Breast ultrasound image
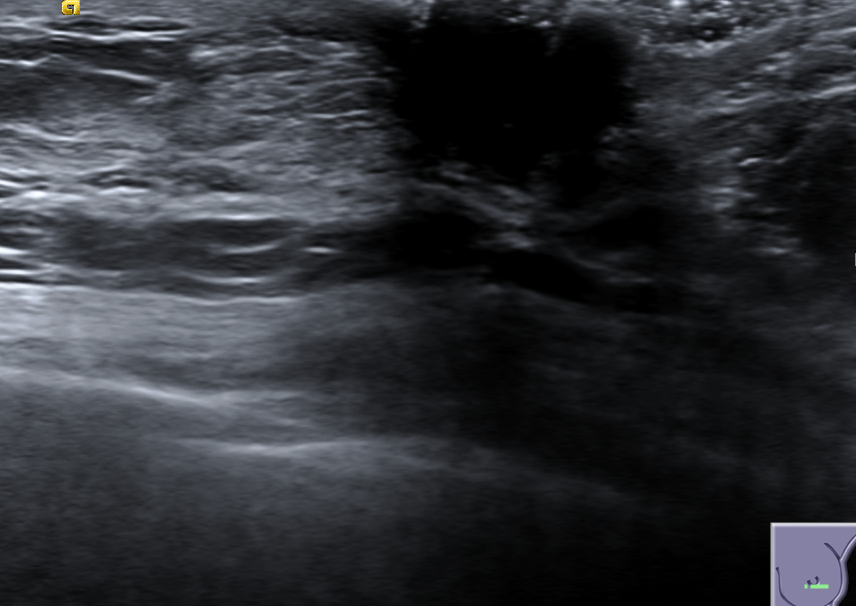
Diagnosis: normal